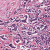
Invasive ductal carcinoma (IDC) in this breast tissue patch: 1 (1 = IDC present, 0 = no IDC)